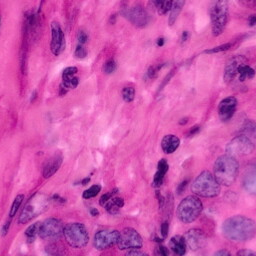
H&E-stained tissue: Pancreatic